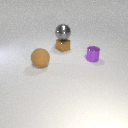
small purple metal cylinder to the right of large brown rubber sphere